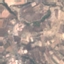
Land use / land cover class: PermanentCrop